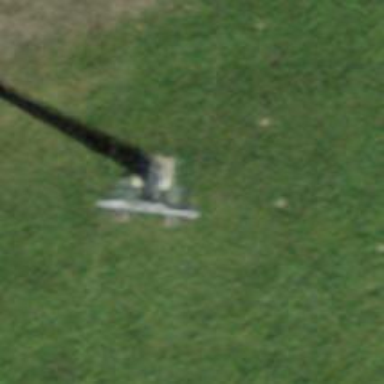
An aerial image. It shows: Pylon for aerialway.